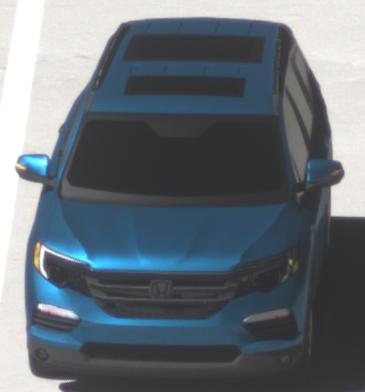
Make: Honda
Model: Pilot
Detailed model: 3
Model produced from: 2015
Model produced until: 2022
Doors: 5
Color: blue
Road condition: wet road
Daytime: midday
Contrast: high contrast